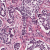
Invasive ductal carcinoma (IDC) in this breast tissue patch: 1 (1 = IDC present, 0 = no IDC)